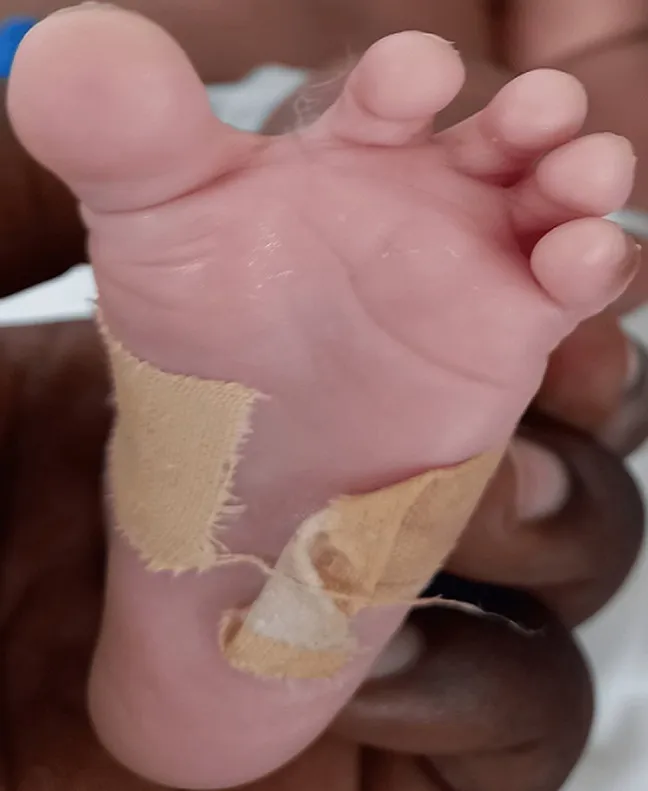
medially deviated broad left big toe with wide sandal gap.
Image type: medical_photograph (other_medical_photograph)